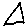
Label: triangle